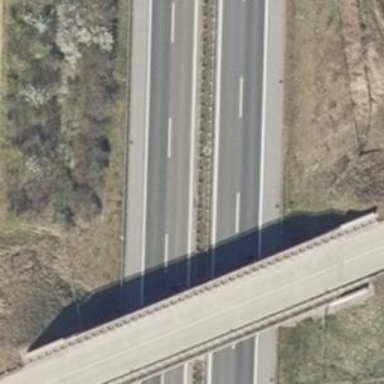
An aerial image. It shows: Beam bridge structure.